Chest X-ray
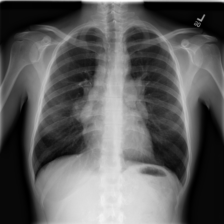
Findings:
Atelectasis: negative
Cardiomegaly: negative
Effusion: negative
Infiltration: negative
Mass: positive
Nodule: negative
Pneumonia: negative
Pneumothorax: negative
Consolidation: negative
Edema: negative
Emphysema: negative
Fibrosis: negative
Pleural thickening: negative
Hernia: negative